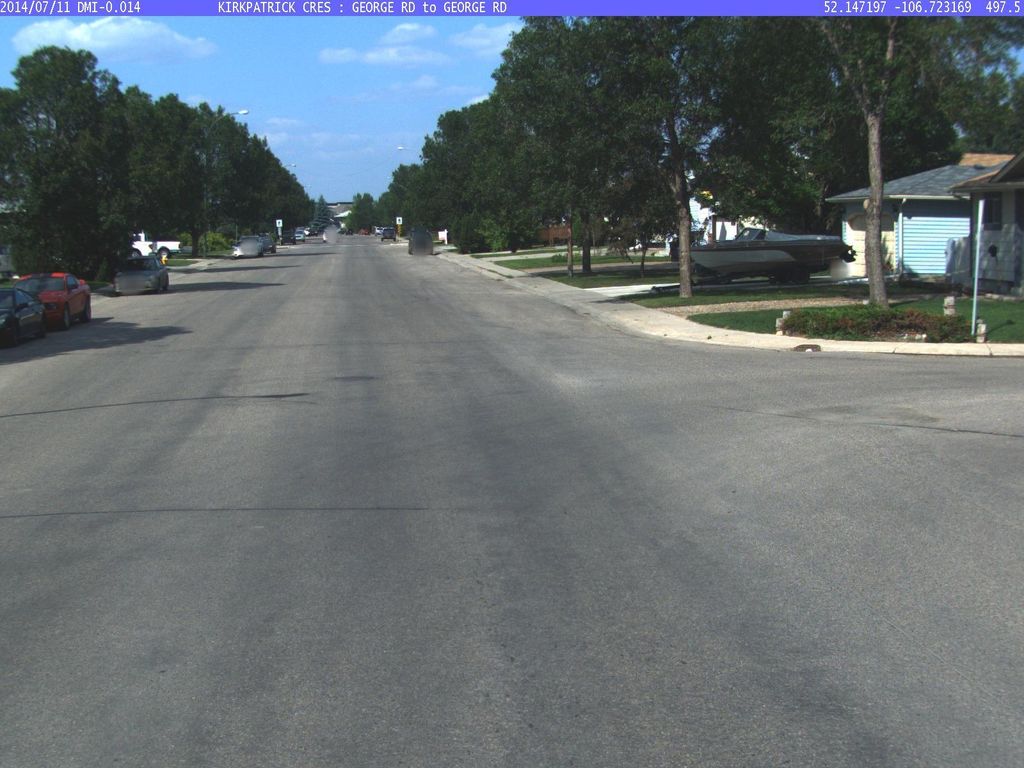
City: saskatoon